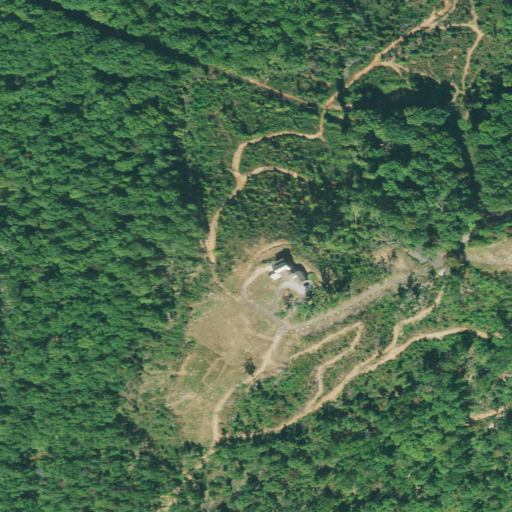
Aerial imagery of mountain in South Carolina named Long Mountain containing deciduous forest, shrub, grassland, mixed forest, and open development